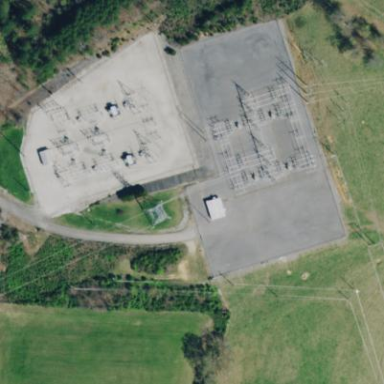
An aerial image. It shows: Distribution-level power substation.